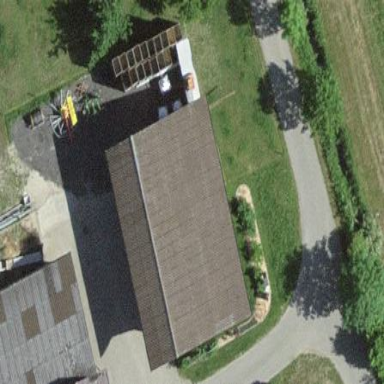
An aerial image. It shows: Shed building.